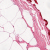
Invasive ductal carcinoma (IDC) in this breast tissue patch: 0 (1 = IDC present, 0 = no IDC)